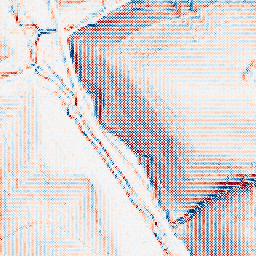
Category: wavelet
Decomposition family: wavelet_dwt
Decomposition parameters: wavelet: haar
level: 1
Upsampling method: bspline
Upsampling parameters: scale: 8
Upsampling scale: 8